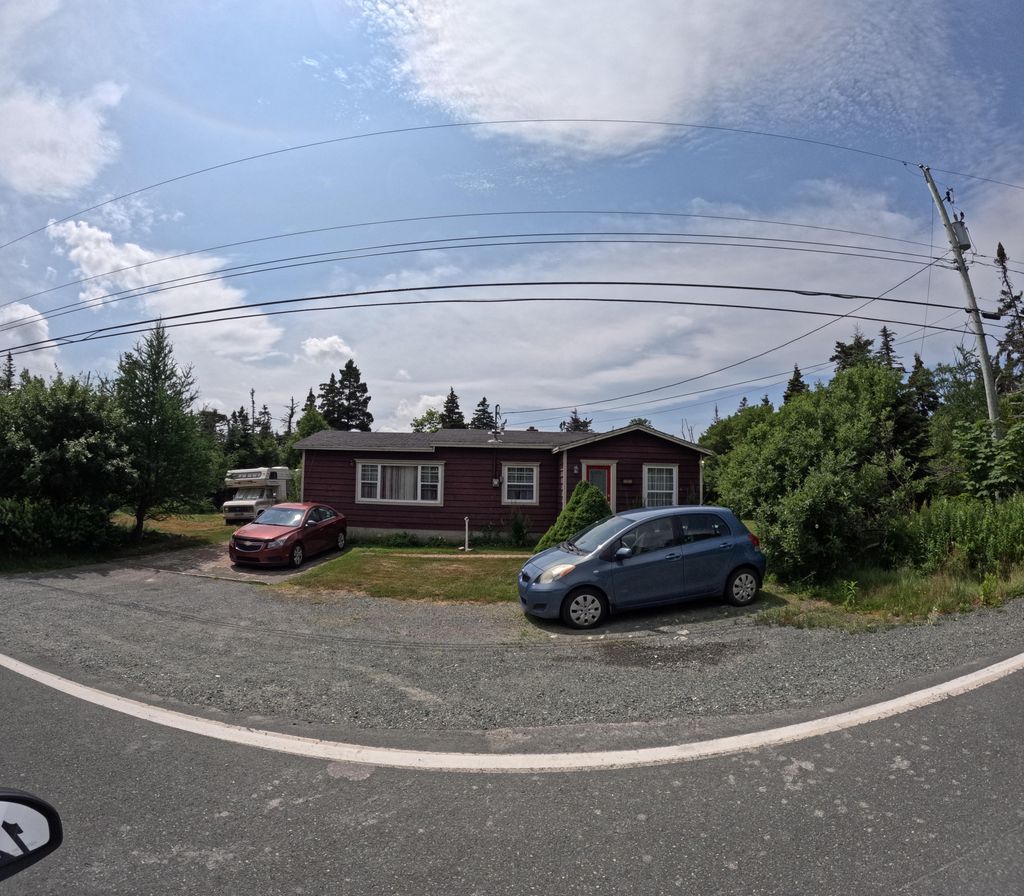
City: st_johns